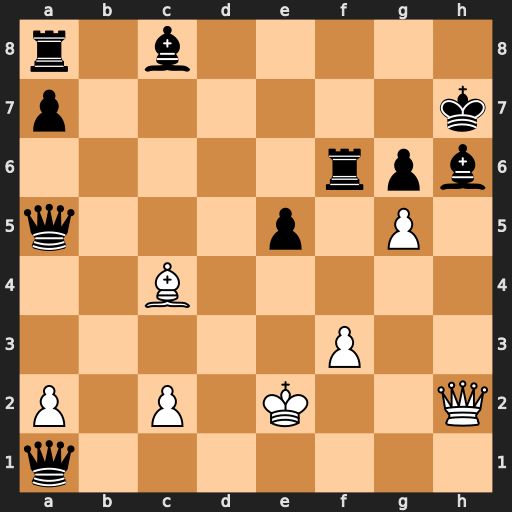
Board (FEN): r1b5/p6k/5rpb/q3p1P1/2B5/5P2/P1P1K2Q/q7
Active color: w
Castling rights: -
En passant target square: -
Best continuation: Qxh6#